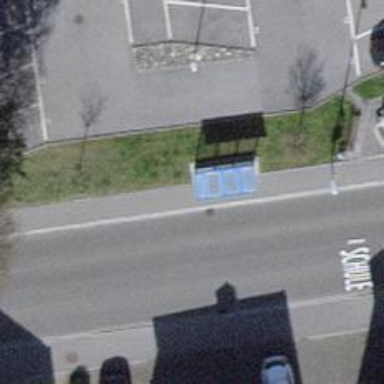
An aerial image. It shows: Bus stop with platform for public transport.